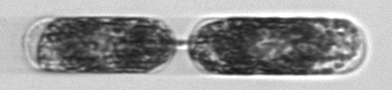
Label: Hemiaulus